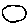
Label: circle